Interaction volume radius: 10 \u00c5
Interaction volume height: 25 \u00c5
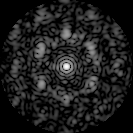
Disorder parameter: 0.6817